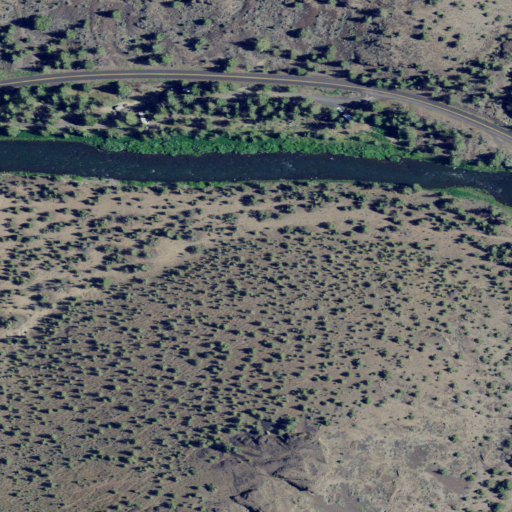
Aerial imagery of valley in Oregon named Devils Canyon containing shrub, grassland, low intensity development, open water, open development, and herbaceous wetlands